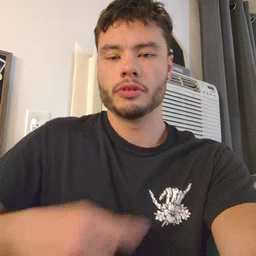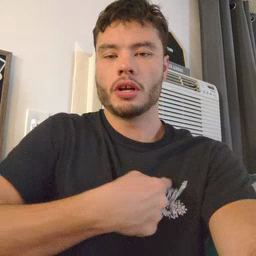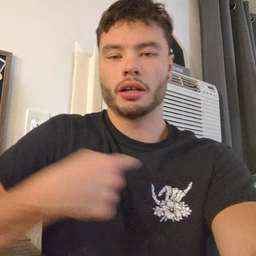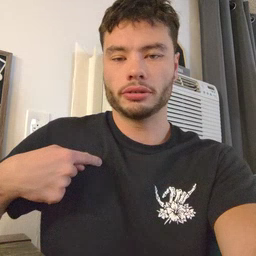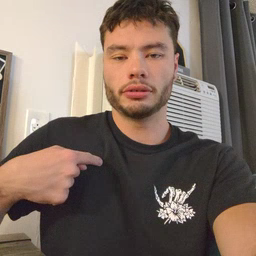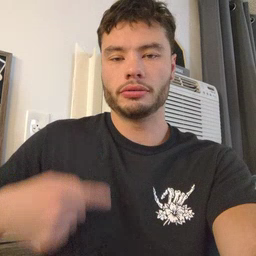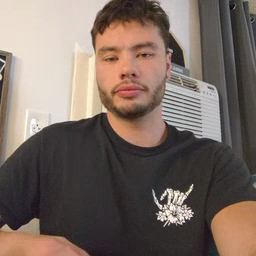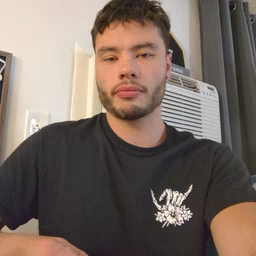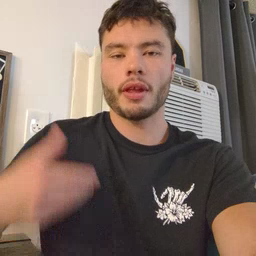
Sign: weus